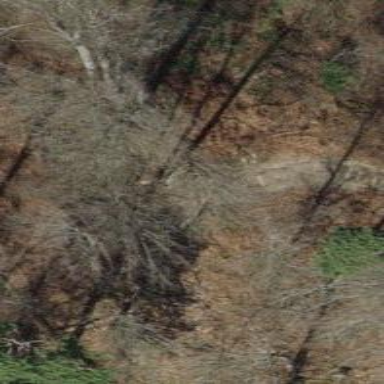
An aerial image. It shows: Dirt path.